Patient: sex F, age 61
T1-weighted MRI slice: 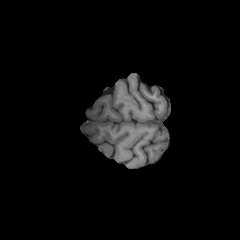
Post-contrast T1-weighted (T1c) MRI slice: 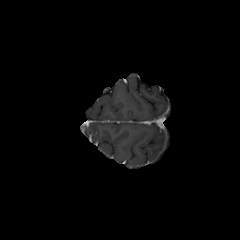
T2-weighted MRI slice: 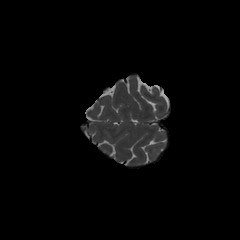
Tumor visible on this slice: yes
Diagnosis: Glioblastoma, IDH-wildtype
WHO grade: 4